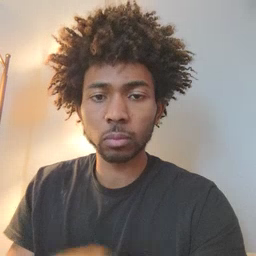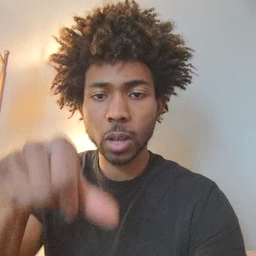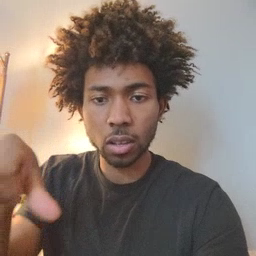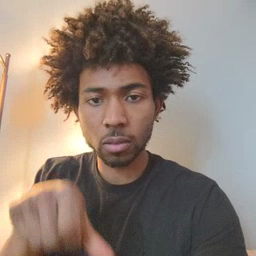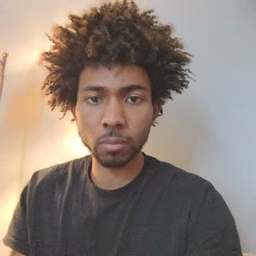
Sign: puzzle